Field crop: tomato
Growth stage: 2
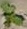
Species: solanum